Field crop: maize
Growth stage: 1
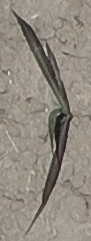
Species: sorghum